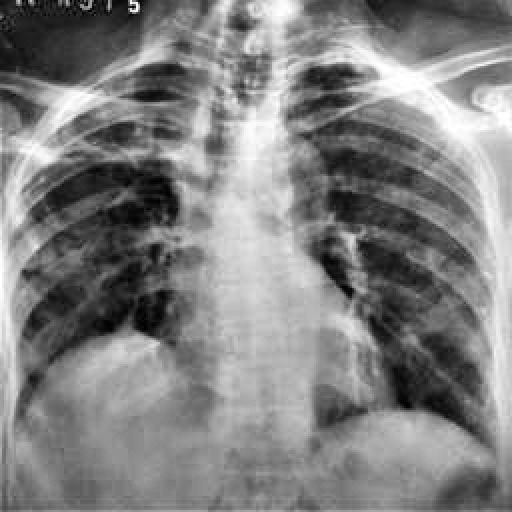
Finding: TUBERCULOSIS